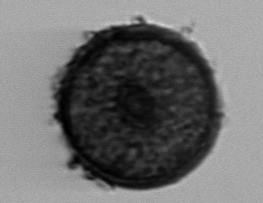
Label: Coscinodiscus